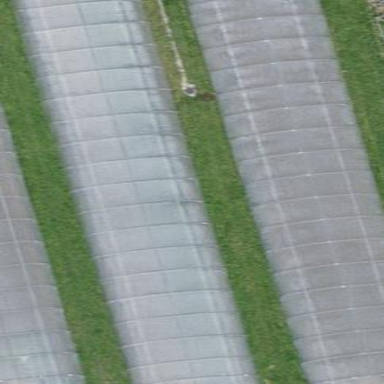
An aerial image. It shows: Greenhouse.